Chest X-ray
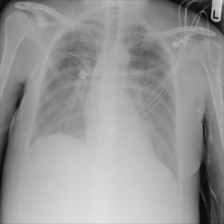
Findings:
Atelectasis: negative
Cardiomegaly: negative
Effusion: negative
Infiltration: negative
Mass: negative
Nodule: negative
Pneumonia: negative
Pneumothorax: negative
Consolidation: negative
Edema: negative
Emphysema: negative
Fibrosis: negative
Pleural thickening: negative
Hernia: negative